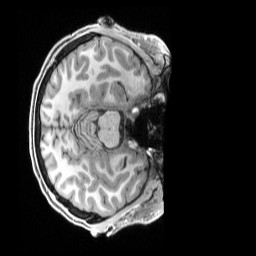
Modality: T1w
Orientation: axial
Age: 24
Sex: male
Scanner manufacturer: siemens
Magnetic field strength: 3 T
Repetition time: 2.5 s
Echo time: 0.00296 s